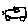
Label: car